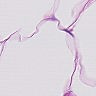
Metastatic tissue present: no